Question: Quite new to all this stuff so my apologies if this question is obvious.
So my problem is: If the user enter a valid , the script will scan the and return the of that . I want this to be automatic so my user can scan multiple 's at the same time. The should be displayed at the red line in the picture below.
I don't want to use the Check Status/Shelf button that I have right now, I want it to be automatic like onEdit or something similar.
Is this possible to accomplish with JavaScript?

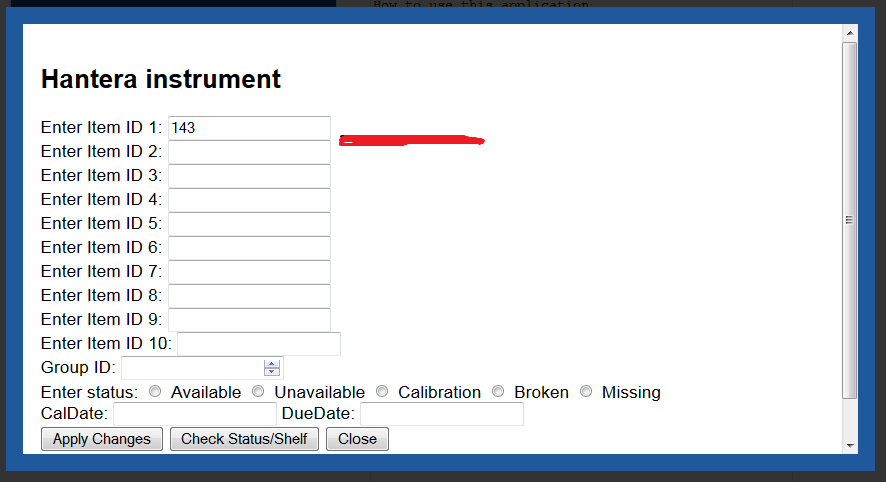
Answer: This is easily accomplished with jQuery and Ajax. Firstly create a PHP file to do the lookup and return the shelf ID for you.
'''
<?php
$itemId = filter_input(INPUT_POST, 'itemId', FILTER_VALIDATE_INT); // Make sure than an integer has been passed.
$query = "SELECT shelfId from myTable WHERE itemId = $itemId";
//... run query
// store shelfId in $shelfId
echo json_encode(array('itemId' => $itemId, 'shelfId' => $shelfId));
'''
Next we need to set up the jQuery Ajax call. Give all your inputs a class that you can attach an event to. I'll use a class of 'myClass' for now.
'''
$('.myClass').change(function() {
$.ajax({
url: 'path/to/file/above.php',
type: 'POST',
dataType: 'JSON',
data: { itemId: $(this).val() };
}).done(function(response) {
alert("Item: "+response.itemId+", Shelf: "+response.shelfId);
});
});
'''